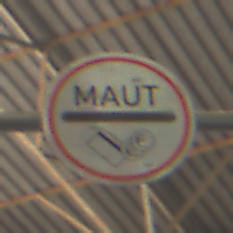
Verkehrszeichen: MautflichtigeStrecke
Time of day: Midday
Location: Indoor (Urban)
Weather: NotSpecified
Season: NotSpecified
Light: Natural